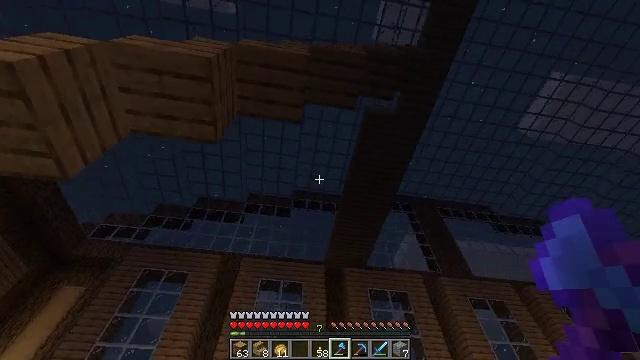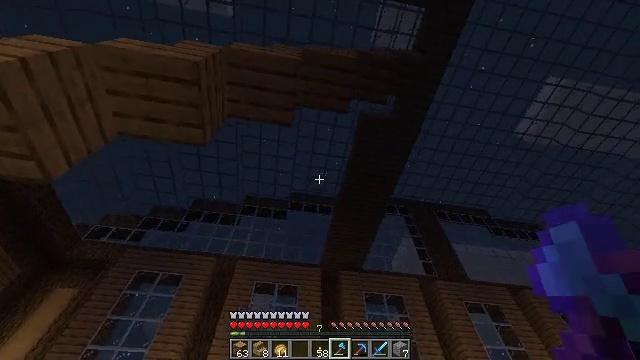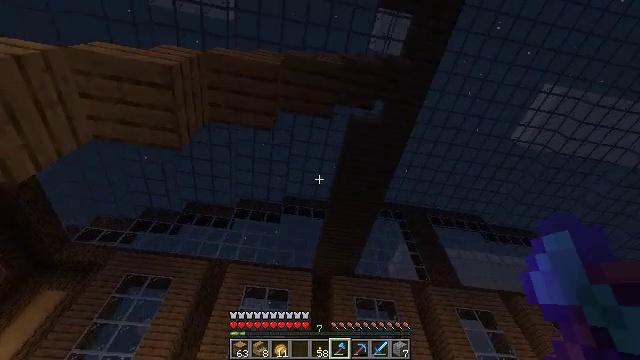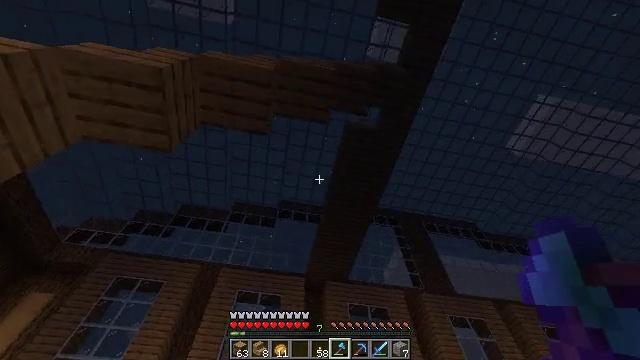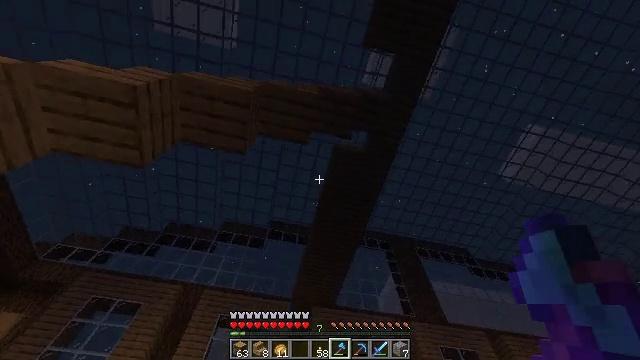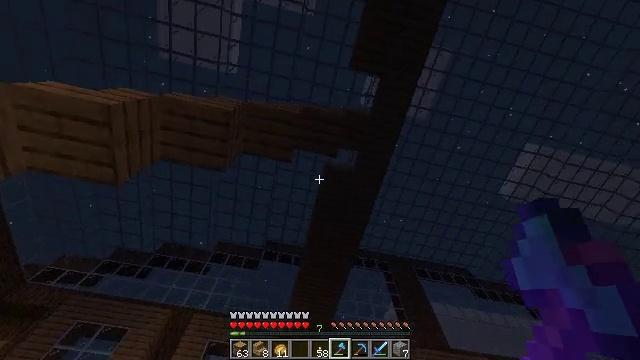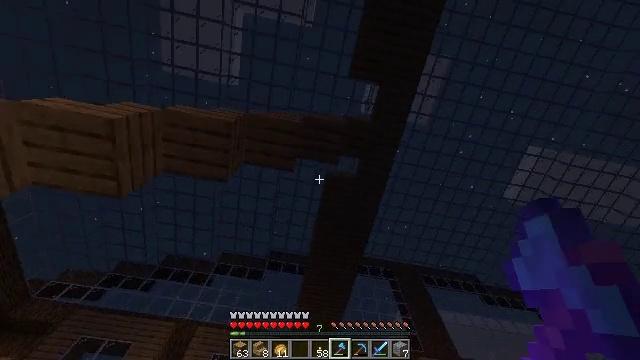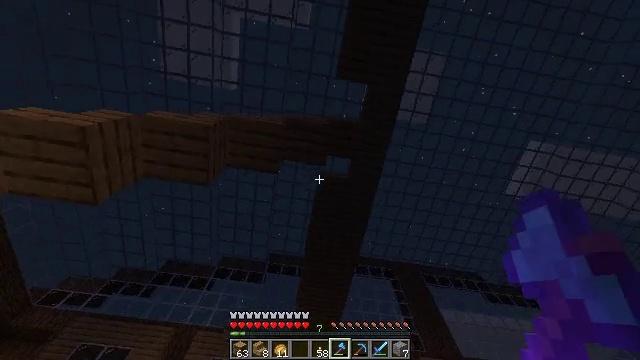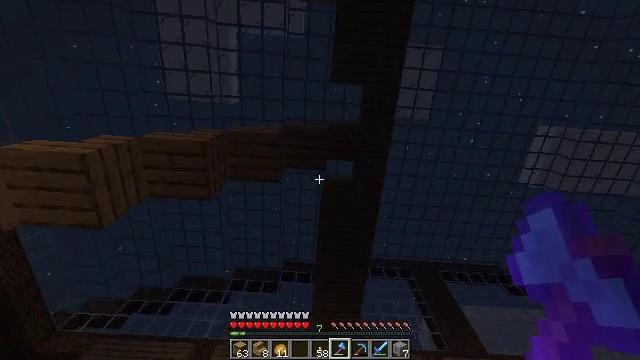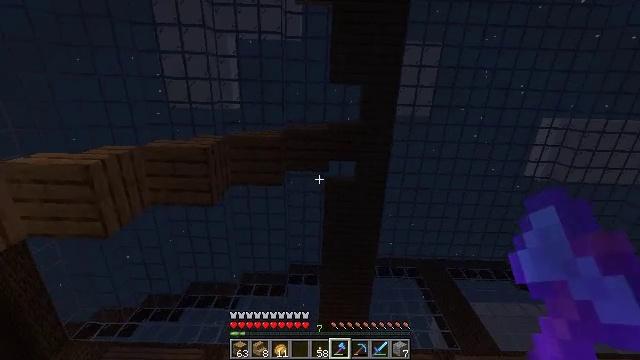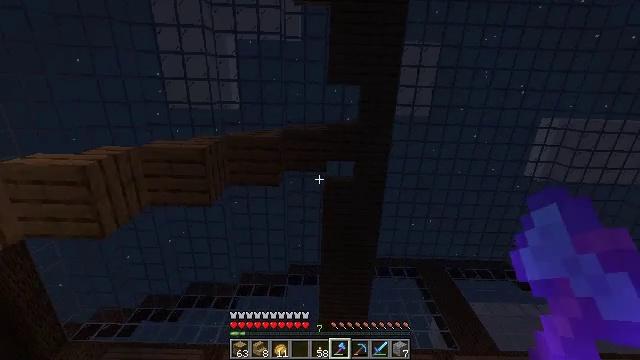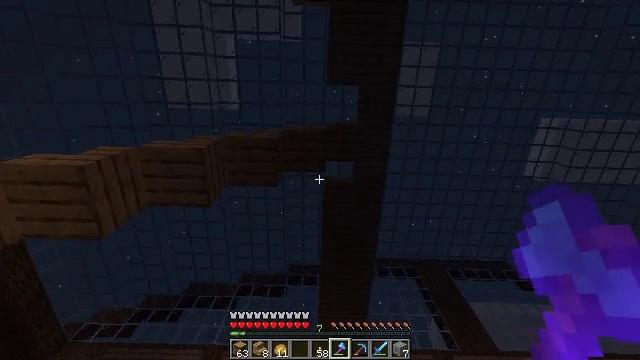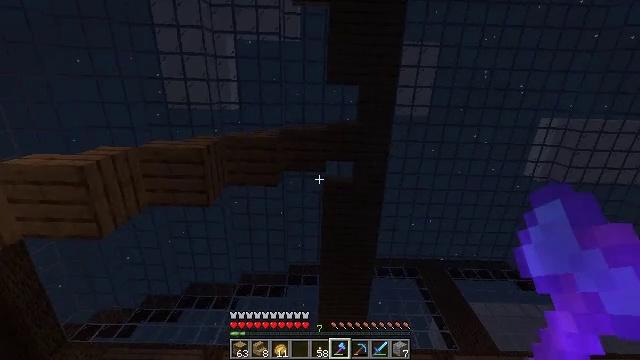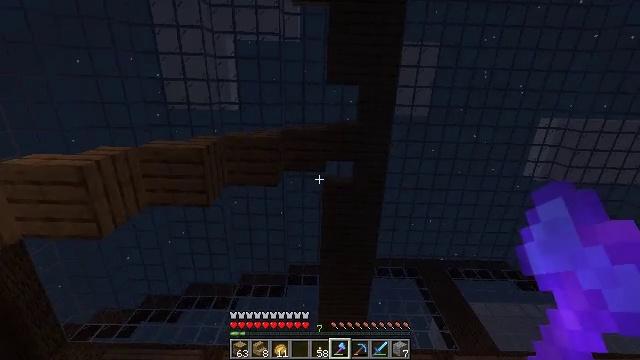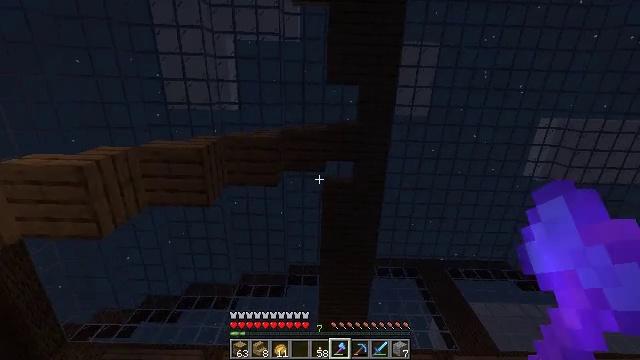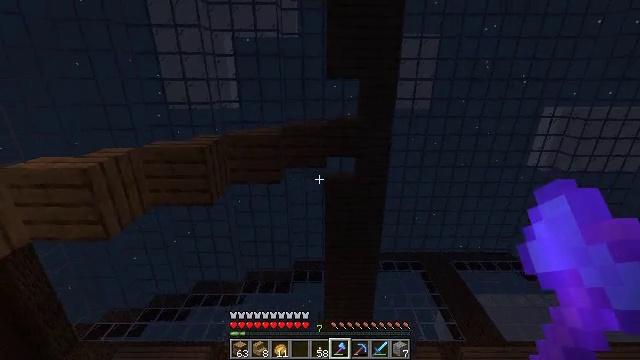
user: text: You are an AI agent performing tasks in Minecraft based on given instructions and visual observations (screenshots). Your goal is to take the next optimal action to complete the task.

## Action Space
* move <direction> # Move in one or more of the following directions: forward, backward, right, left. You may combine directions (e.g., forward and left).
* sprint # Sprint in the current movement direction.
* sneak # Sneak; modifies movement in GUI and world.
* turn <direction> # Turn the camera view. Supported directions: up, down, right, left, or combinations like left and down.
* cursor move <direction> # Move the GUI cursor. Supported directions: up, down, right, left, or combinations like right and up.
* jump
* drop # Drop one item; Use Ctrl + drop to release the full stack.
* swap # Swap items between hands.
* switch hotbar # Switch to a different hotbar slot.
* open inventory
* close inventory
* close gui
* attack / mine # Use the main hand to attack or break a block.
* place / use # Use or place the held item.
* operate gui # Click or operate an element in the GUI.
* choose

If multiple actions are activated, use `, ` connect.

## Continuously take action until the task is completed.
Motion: motion action
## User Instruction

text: Mine the oak slab from the floor.
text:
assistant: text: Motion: move right
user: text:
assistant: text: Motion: move right
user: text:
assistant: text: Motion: move right, turn right and up
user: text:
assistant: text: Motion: move right, turn right and up
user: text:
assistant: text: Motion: move right, turn up
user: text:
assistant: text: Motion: move right, turn left and up
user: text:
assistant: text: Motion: move right, turn left
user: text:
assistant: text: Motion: turn left and up
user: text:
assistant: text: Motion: turn left
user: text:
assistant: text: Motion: no_op
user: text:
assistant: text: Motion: no_op
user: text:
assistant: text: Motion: no_op
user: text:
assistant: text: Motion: no_op
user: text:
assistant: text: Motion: no_op
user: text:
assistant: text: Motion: turn left
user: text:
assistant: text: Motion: turn left and down
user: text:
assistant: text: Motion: turn left and down
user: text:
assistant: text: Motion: turn left and down
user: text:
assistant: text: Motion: turn left and down
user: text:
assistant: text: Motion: turn left and down
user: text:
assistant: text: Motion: turn left and down
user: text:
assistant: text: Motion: turn left and down
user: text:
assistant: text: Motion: turn left and down
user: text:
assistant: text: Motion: turn left and down
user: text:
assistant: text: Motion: no_op
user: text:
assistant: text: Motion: no_op
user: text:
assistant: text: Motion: no_op
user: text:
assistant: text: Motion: no_op
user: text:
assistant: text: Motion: no_op
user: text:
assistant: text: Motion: no_op